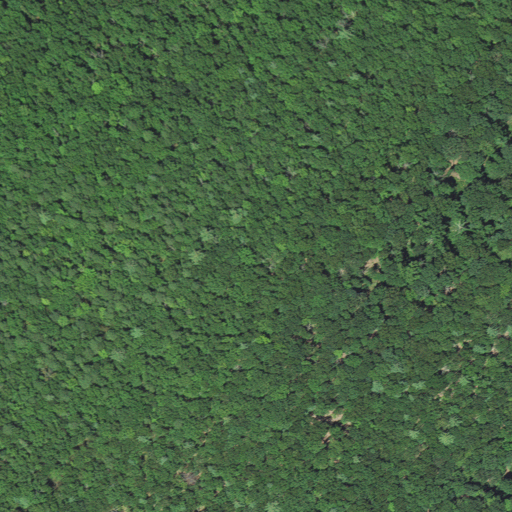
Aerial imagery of mountain in West Virginia named Cave Knob containing deciduous forest, mixed forest, and evergreen forest